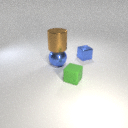
large blue metal sphere to the left of small green rubber cube